Field crop: tomato
Growth stage: 1
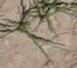
Species: cyperus